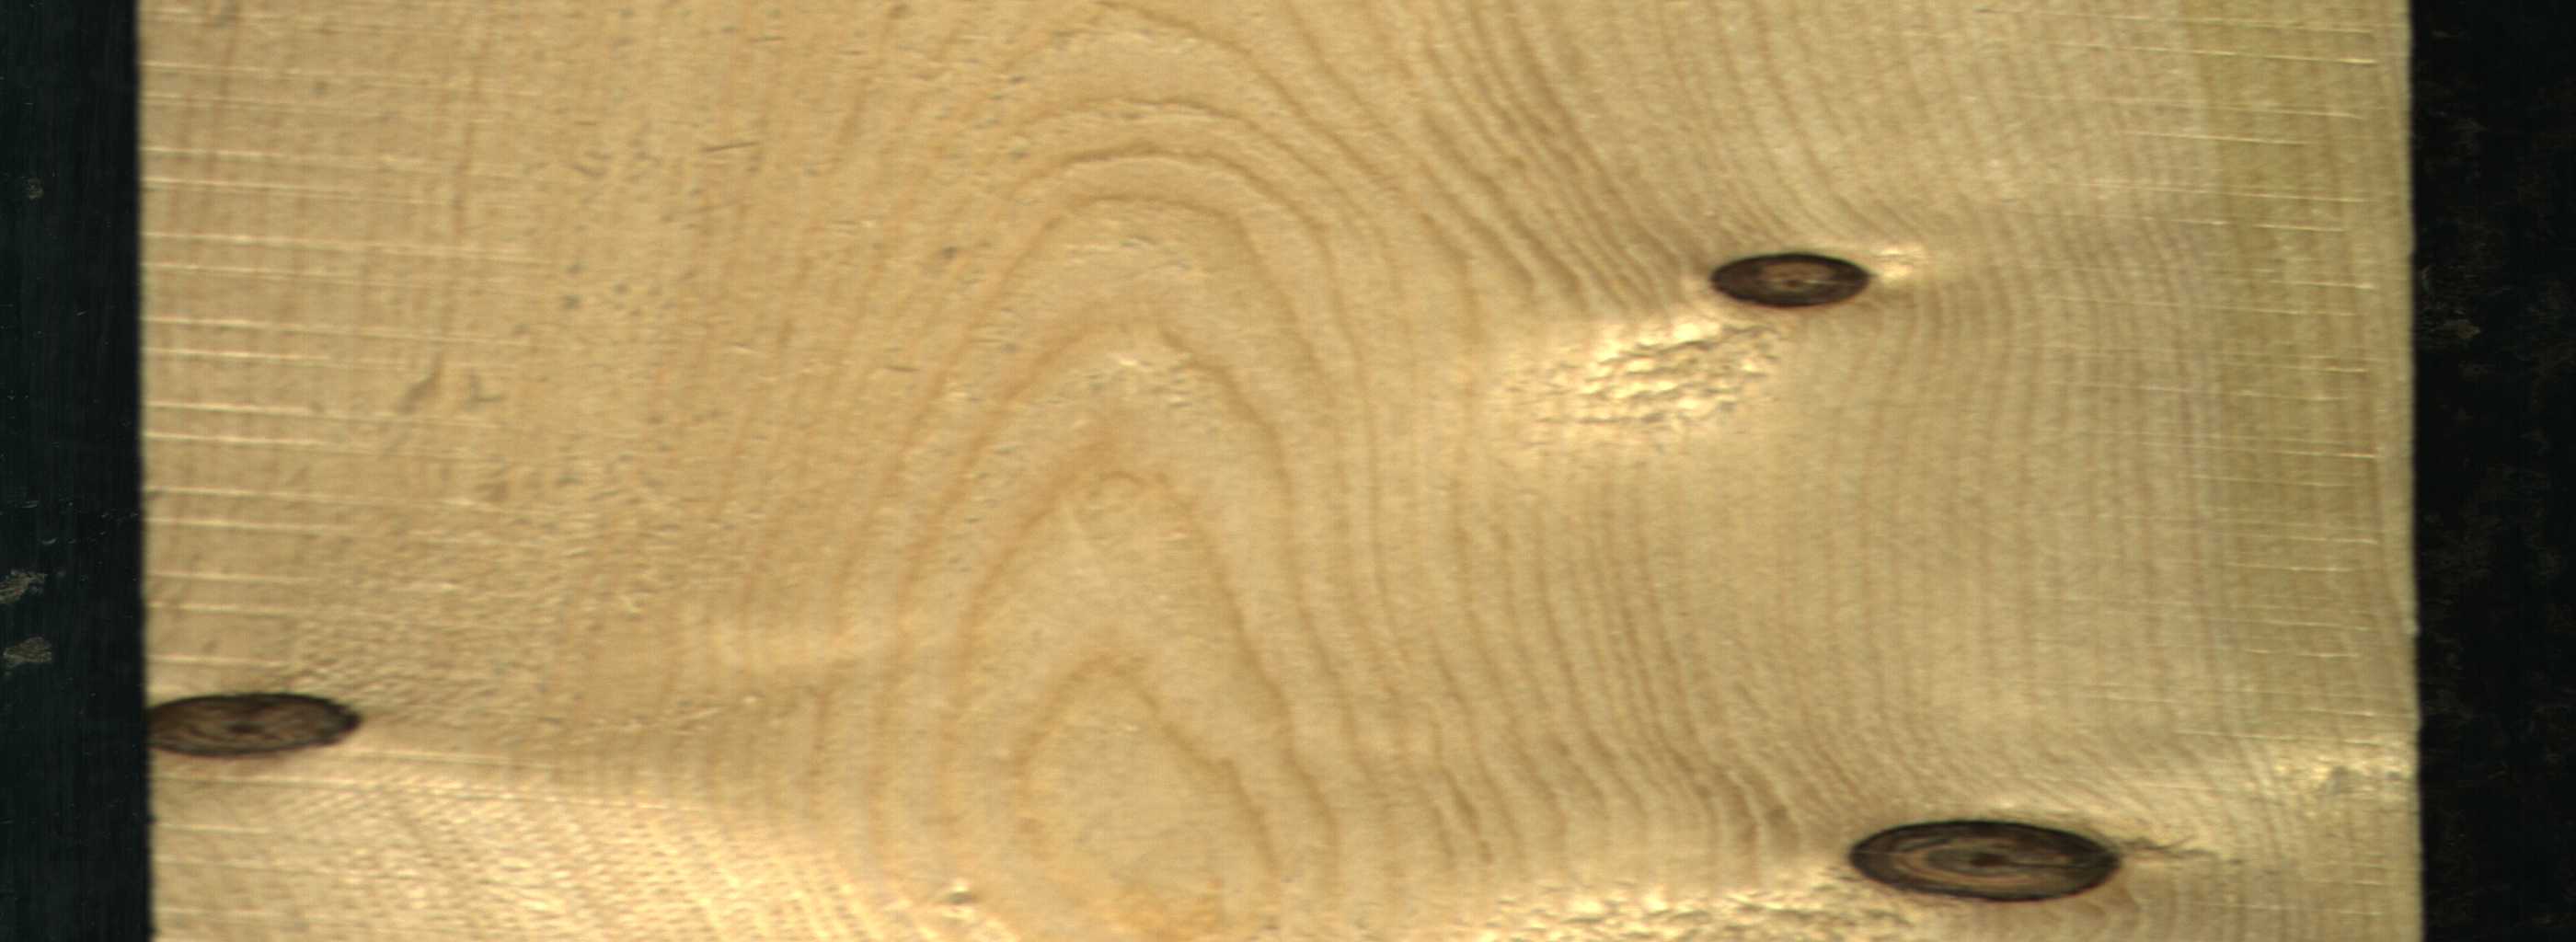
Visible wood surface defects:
Dead_Knot
Dead_Knot
Dead_Knot